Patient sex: F
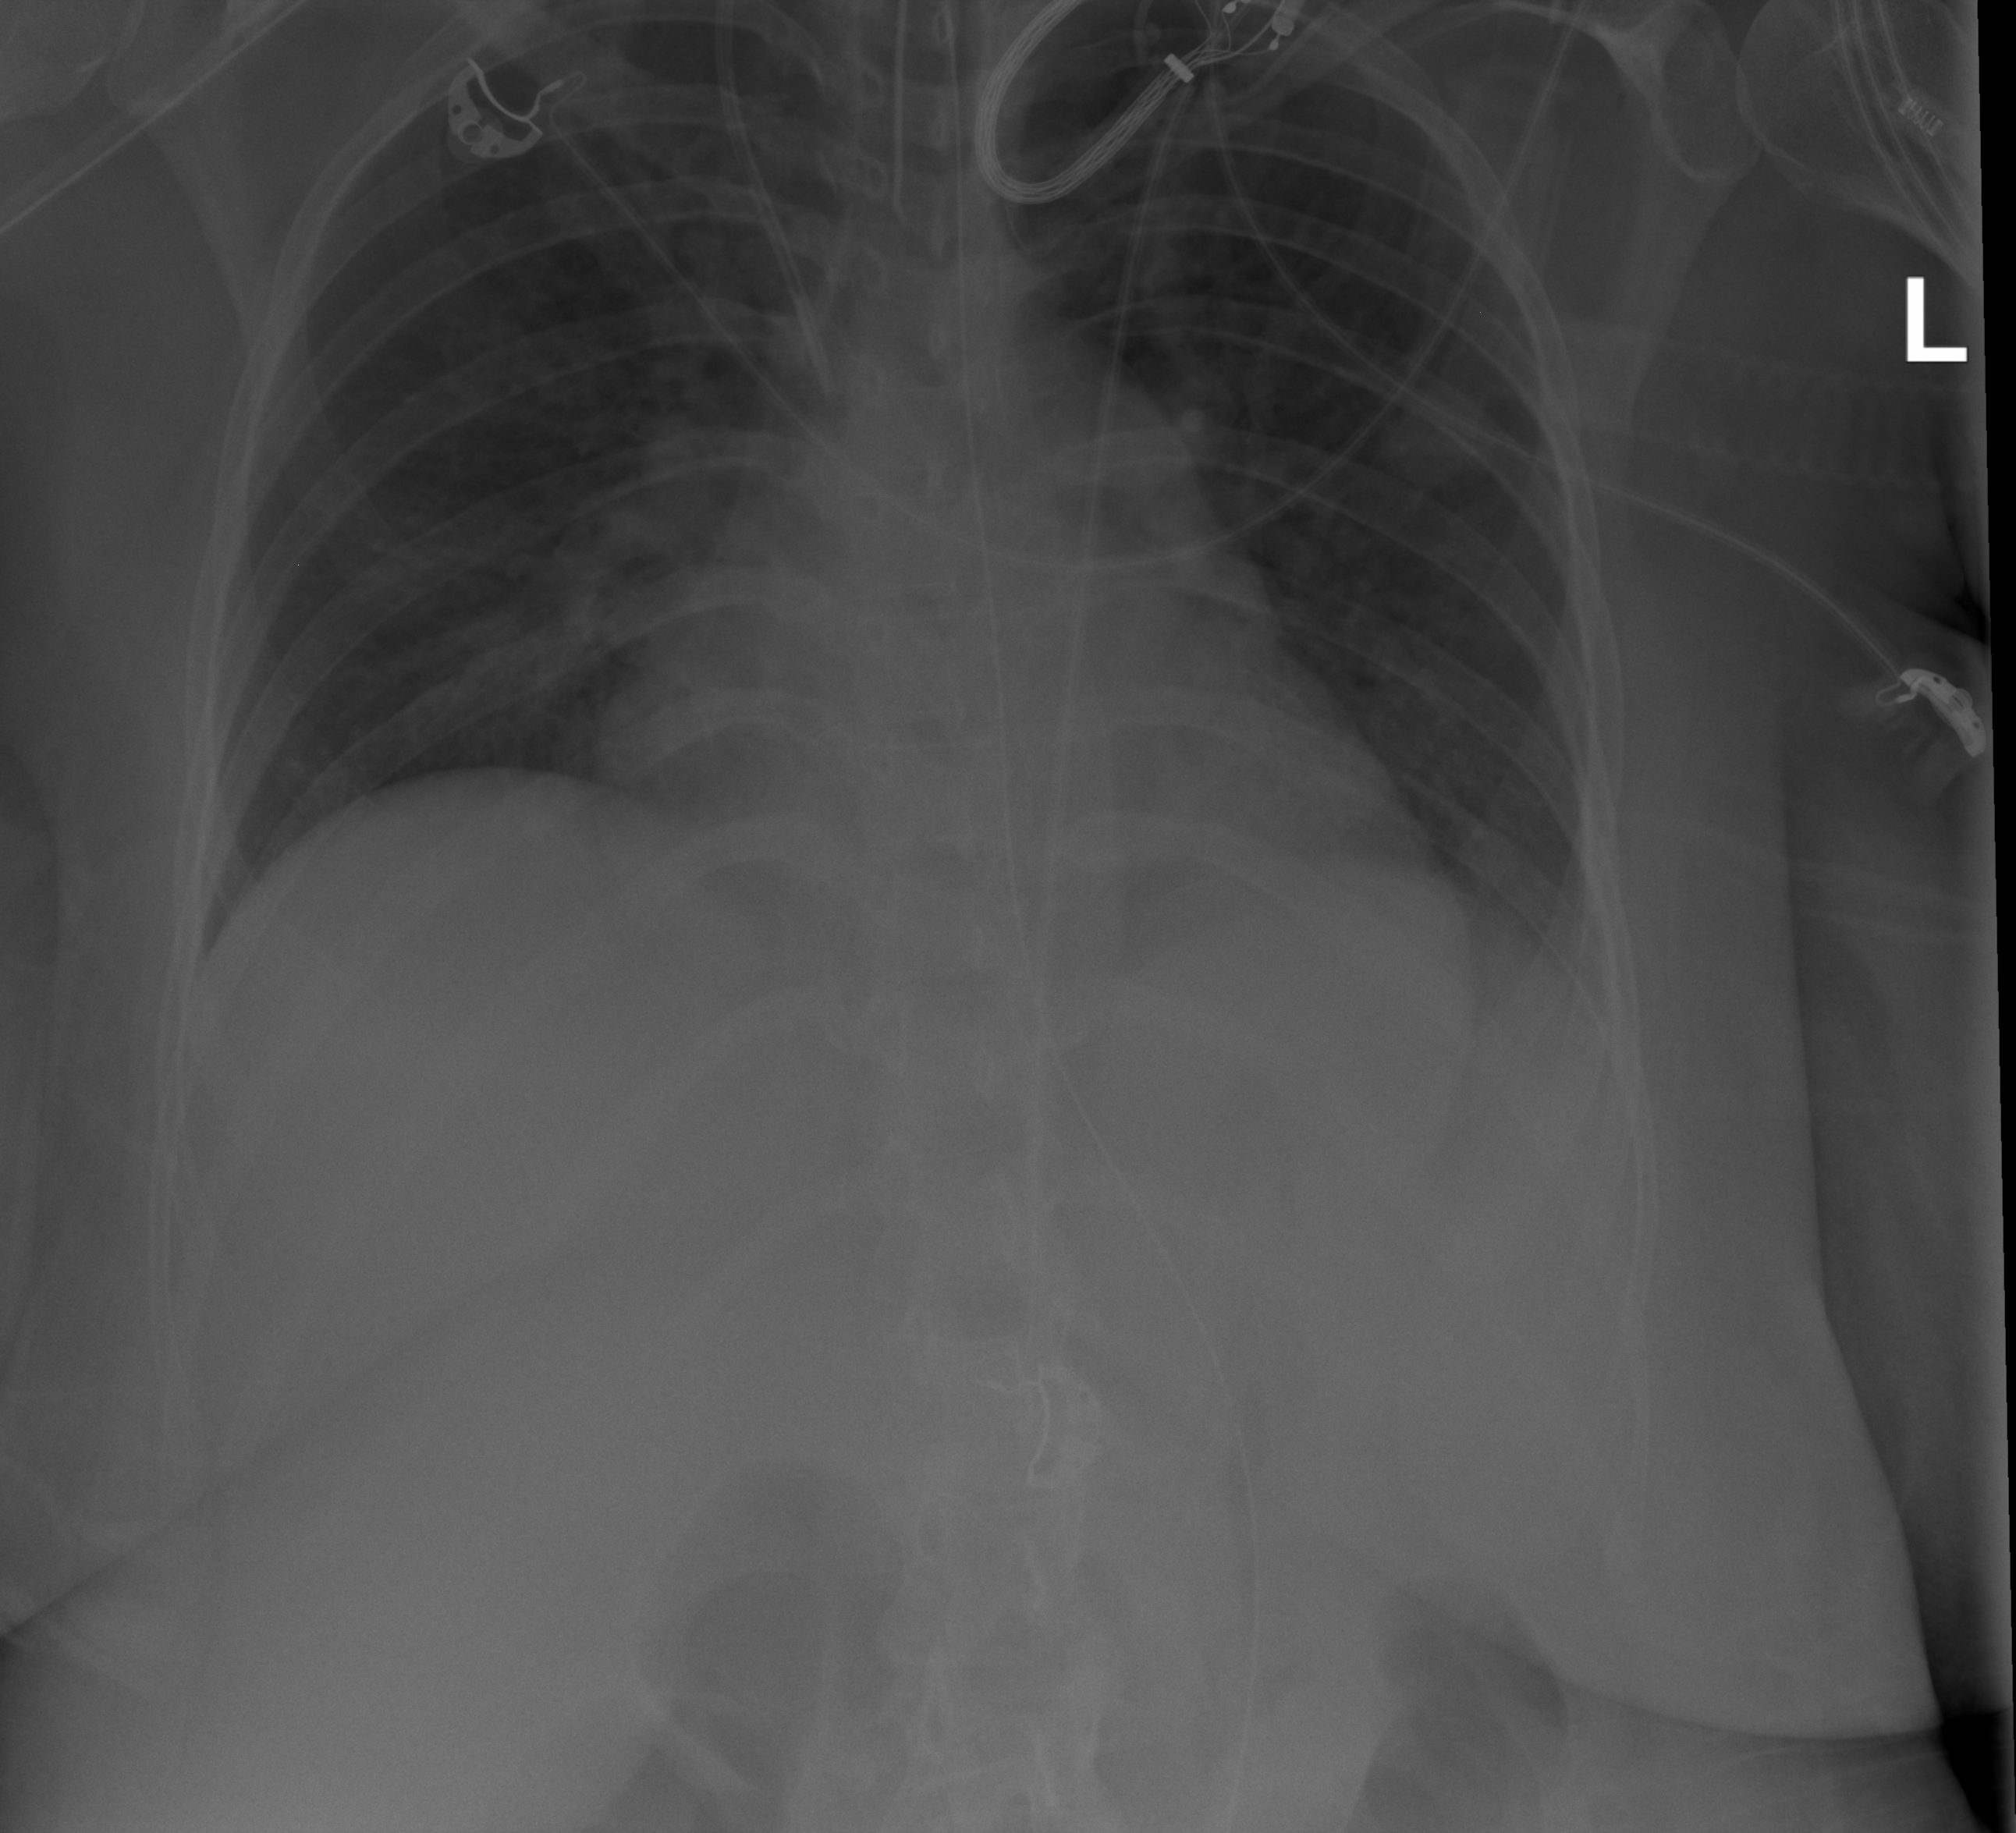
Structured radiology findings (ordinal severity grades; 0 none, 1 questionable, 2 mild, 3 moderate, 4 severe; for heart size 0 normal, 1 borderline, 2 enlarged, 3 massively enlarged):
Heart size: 2
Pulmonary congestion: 0
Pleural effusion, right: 0
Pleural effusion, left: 2
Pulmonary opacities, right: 2
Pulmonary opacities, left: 0
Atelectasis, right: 0
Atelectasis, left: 0